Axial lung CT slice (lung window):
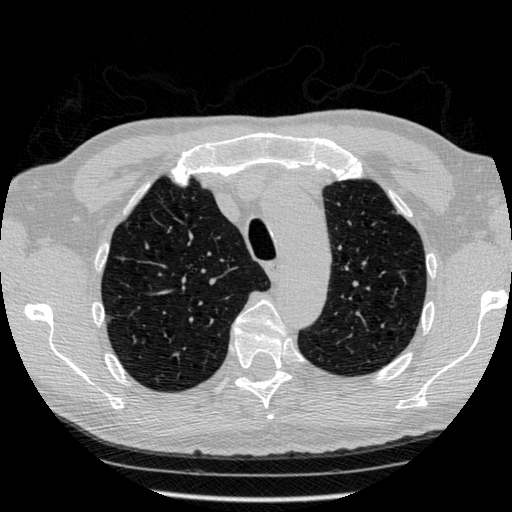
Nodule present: no